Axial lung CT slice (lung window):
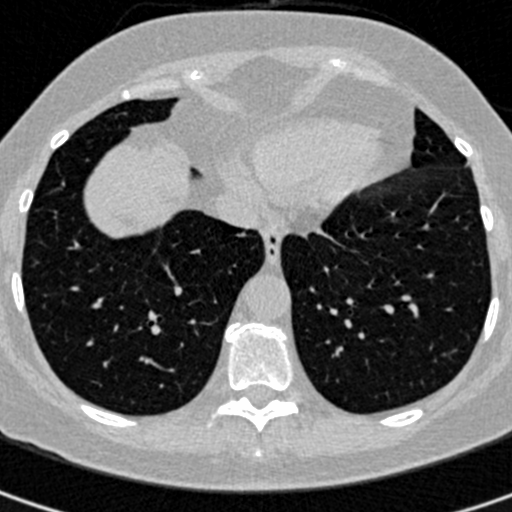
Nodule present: no